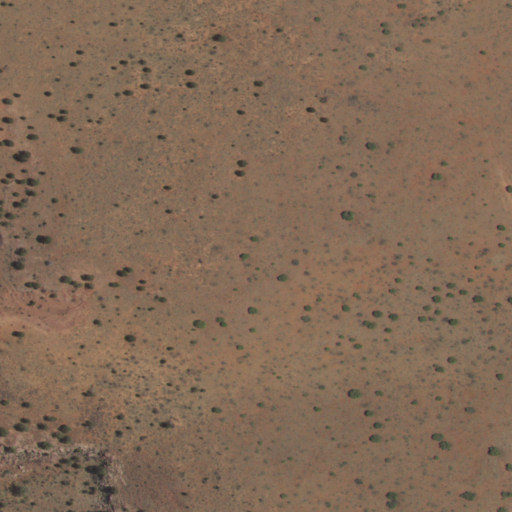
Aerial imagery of mountain in New Mexico named Mesita Colorado containing only shrub